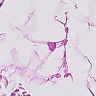
Metastatic tissue present: no